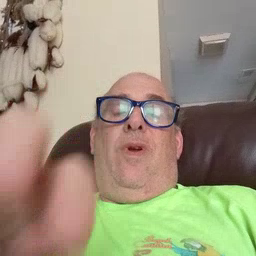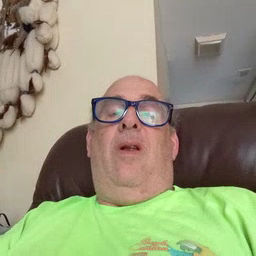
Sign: ride